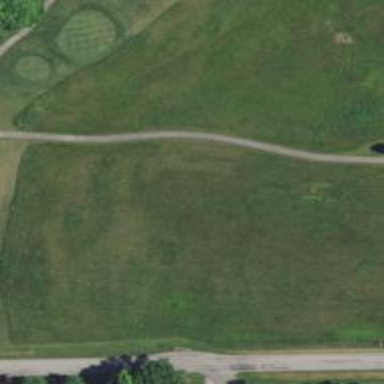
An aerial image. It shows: Service road used as golf cart path.